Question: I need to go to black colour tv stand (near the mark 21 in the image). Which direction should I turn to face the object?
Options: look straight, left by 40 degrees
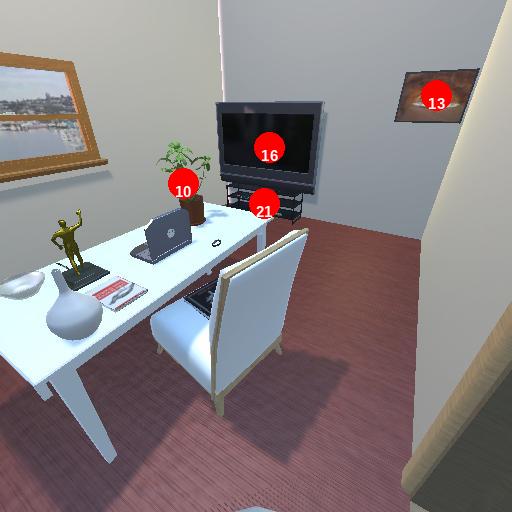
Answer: look straight